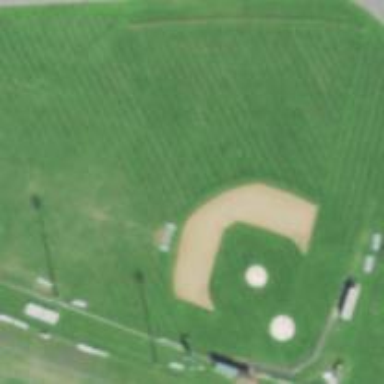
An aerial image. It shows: Baseball pitch for leisure land activities.